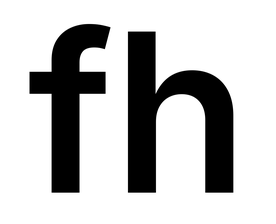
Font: Inter_SemiBold